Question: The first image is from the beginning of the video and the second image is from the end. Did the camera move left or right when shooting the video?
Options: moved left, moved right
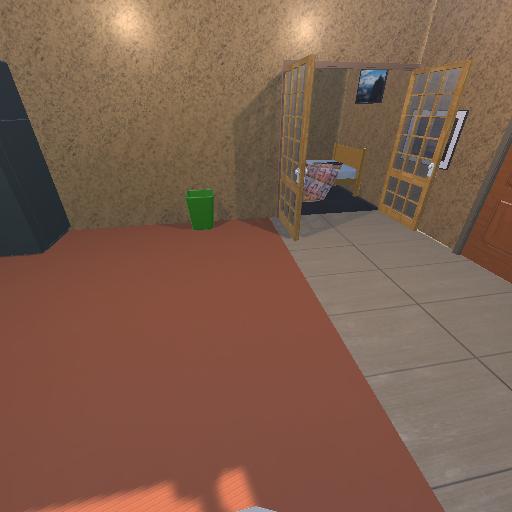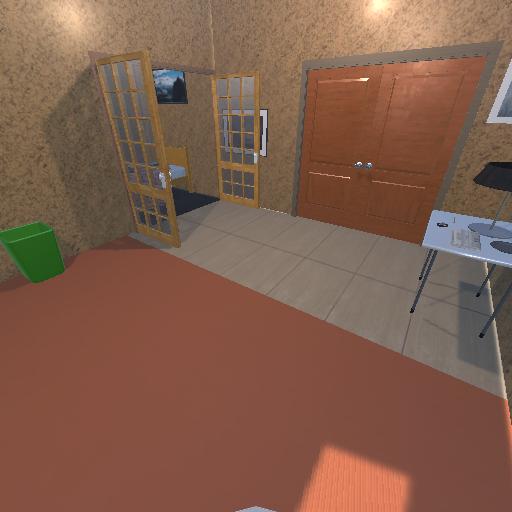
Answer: moved left